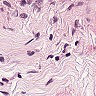
Metastatic tissue present: no